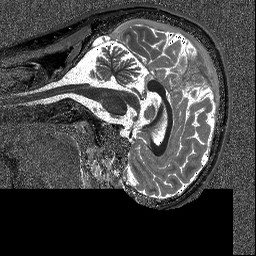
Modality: T1map
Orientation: sagittal
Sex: male